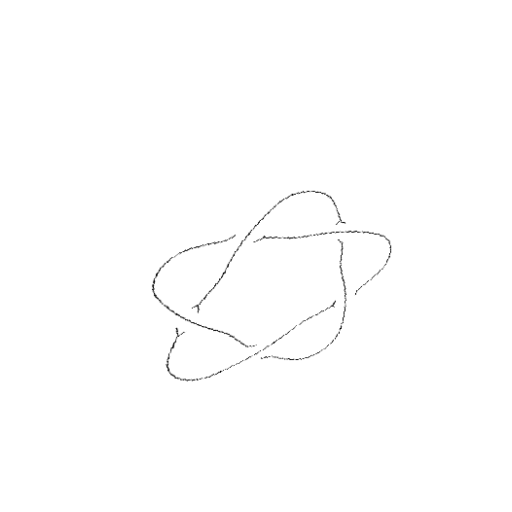
Crossing number: 5